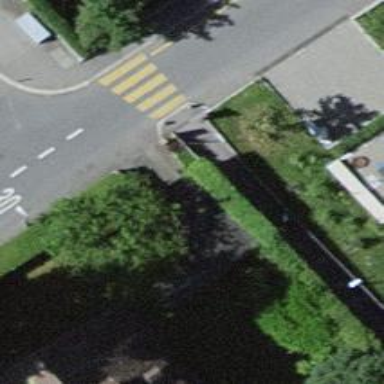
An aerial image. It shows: Double cycle barrier is in place.